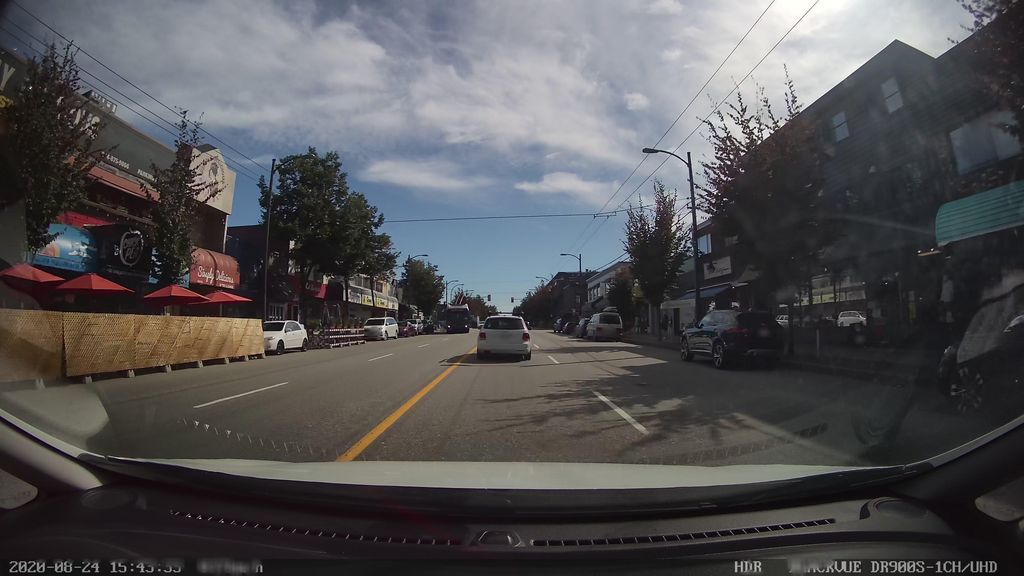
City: vancouver